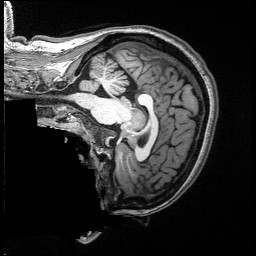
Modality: T1w
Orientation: sagittal
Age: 26
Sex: female
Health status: healthy
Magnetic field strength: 3 T
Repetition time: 2.53 s
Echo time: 0.00331 s